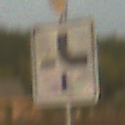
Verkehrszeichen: VerlaufVorfahrtsstrasse4
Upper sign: VorfahrtGewaehren
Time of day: SunriseSunset
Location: Outdoor (Suburban)
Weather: PartlyCloudy
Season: NotSpecified
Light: Natural